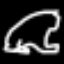
Label: frog